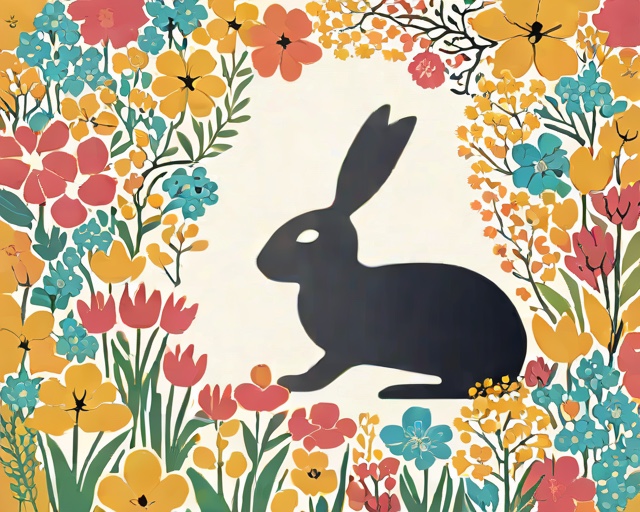
Category: Easter